Fundus camera: zeiss
Shooting center: optic_disc
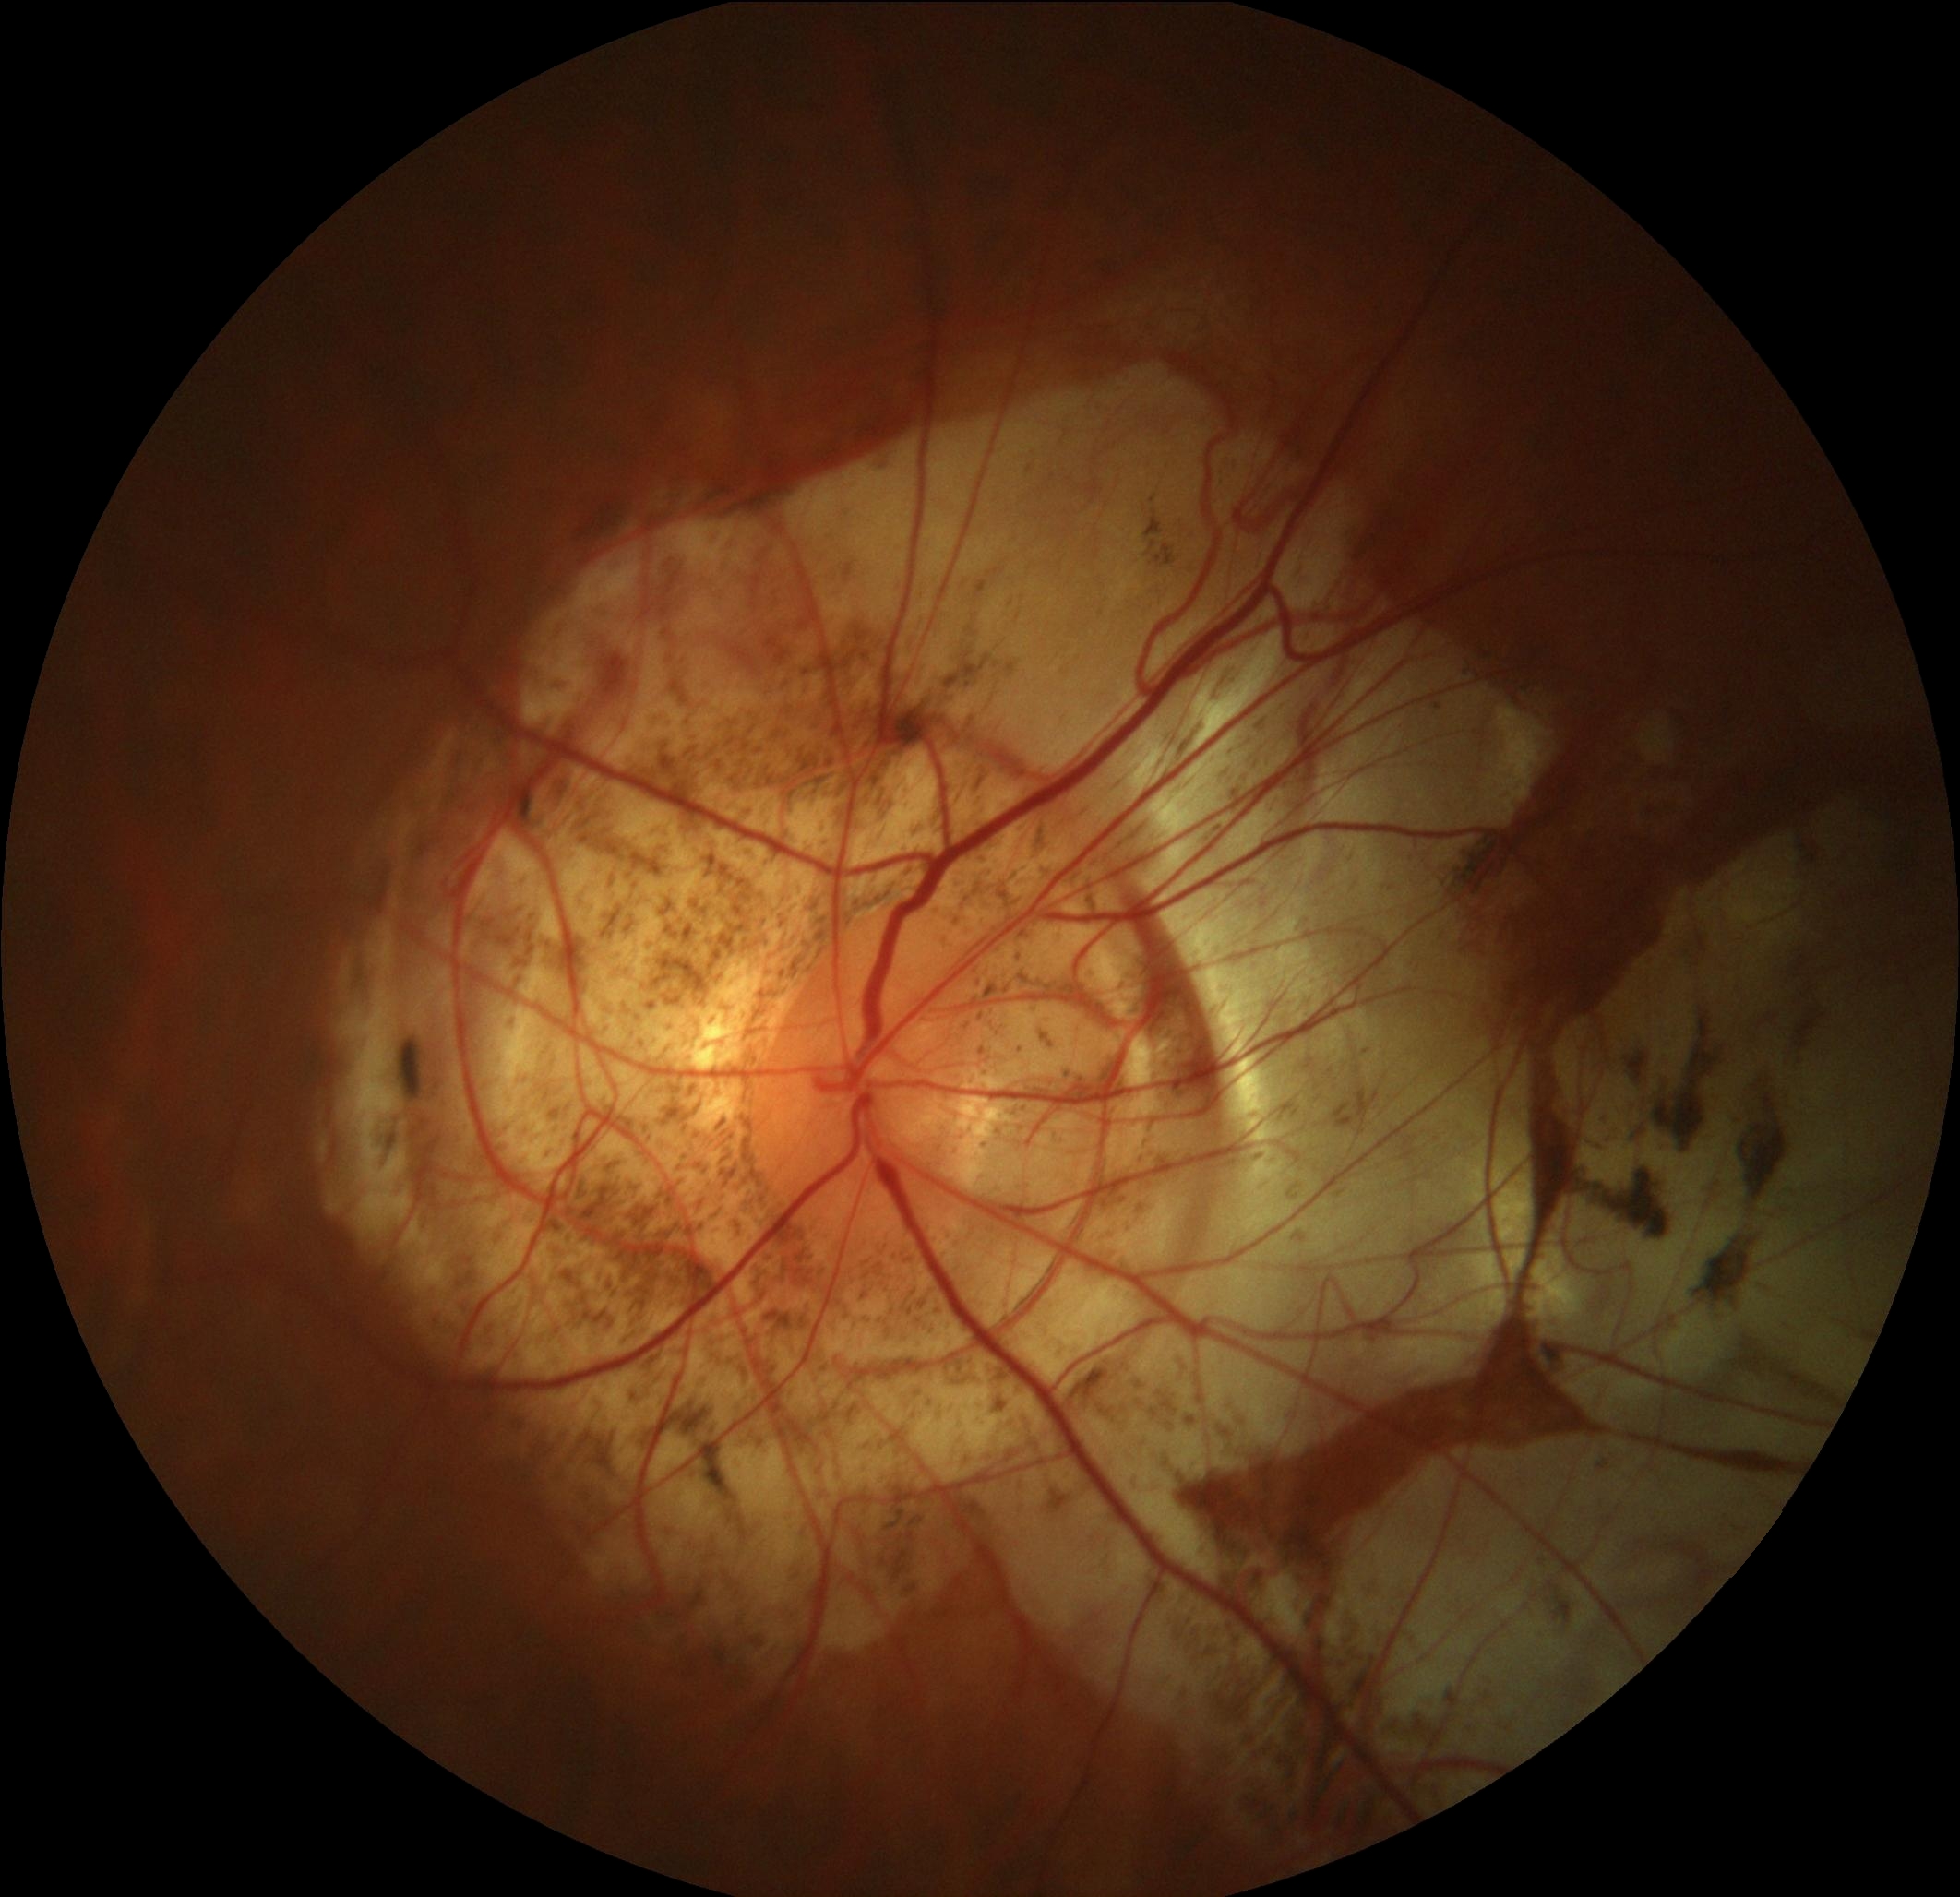
Pathologic myopia: yes
Patchy retinal atrophy: present
Retinal detachment: absent